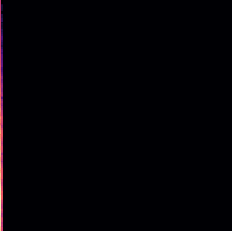
Sound class: Cow